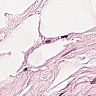
Metastatic tissue present: no